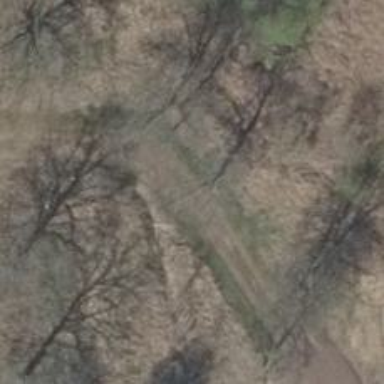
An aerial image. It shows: Culvert tunnel.